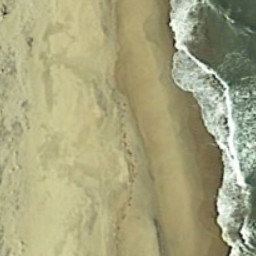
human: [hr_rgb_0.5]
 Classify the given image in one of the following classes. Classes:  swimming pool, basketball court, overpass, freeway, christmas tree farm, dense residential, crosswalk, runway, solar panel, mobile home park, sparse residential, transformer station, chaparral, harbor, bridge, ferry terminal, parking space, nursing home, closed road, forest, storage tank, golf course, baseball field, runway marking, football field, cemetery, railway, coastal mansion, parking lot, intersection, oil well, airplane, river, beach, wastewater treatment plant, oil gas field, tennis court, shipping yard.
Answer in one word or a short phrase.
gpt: beach